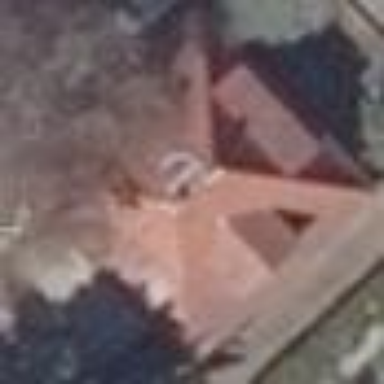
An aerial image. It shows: Detached building with hipped roof.